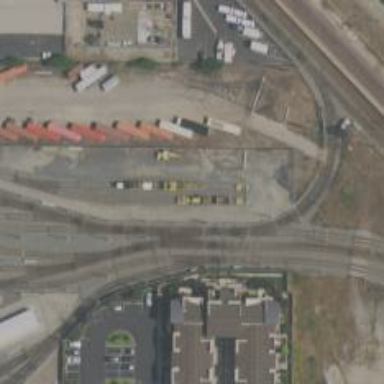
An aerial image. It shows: Light rail service yard with electrified contact lines.